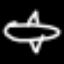
Label: airplane